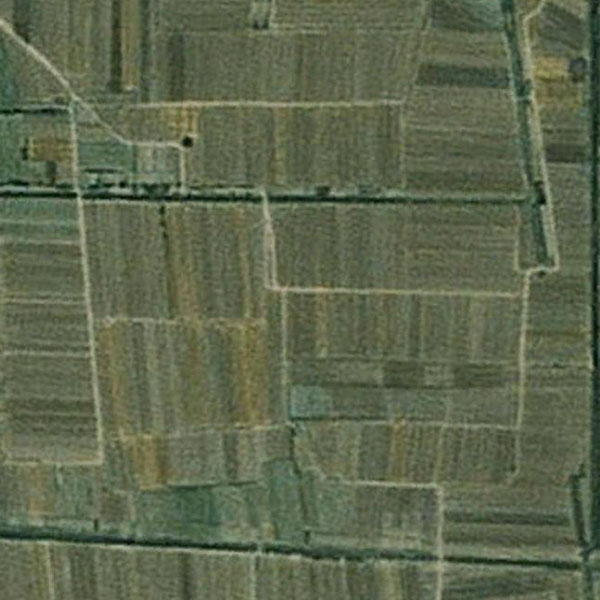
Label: Farmland